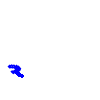
Particle: proton